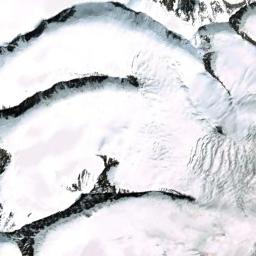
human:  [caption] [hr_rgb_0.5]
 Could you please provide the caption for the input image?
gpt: A snow-covered mountain covered in large areas .

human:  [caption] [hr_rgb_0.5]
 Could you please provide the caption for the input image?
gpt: The snowberg is covered with snow and ice .

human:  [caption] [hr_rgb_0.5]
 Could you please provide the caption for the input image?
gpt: The snow berg is consist of bare land and white snow .

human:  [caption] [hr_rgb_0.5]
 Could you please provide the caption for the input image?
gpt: There is snow on the part of the snowberg .

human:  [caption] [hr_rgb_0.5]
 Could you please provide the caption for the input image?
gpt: There are full of snow on the snowberg .